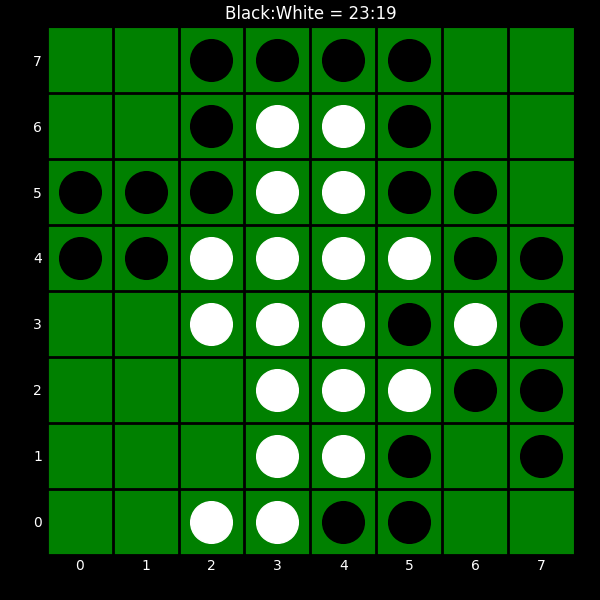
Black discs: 23
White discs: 19